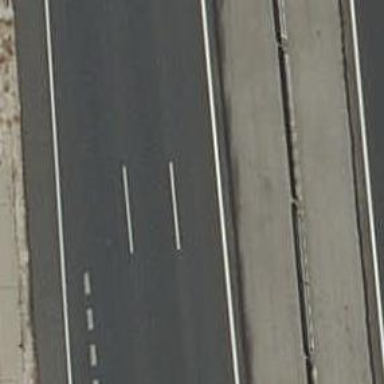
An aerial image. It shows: Motorway junction.